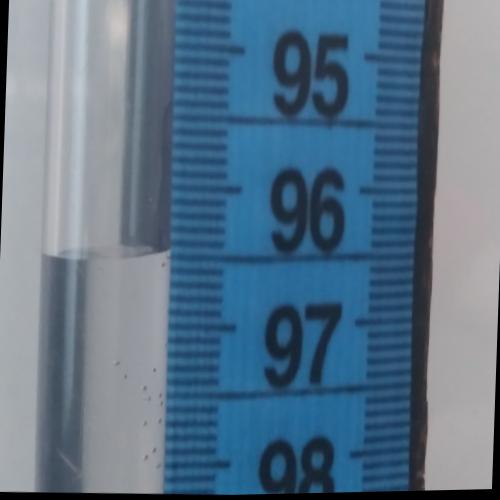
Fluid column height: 96.5 cm